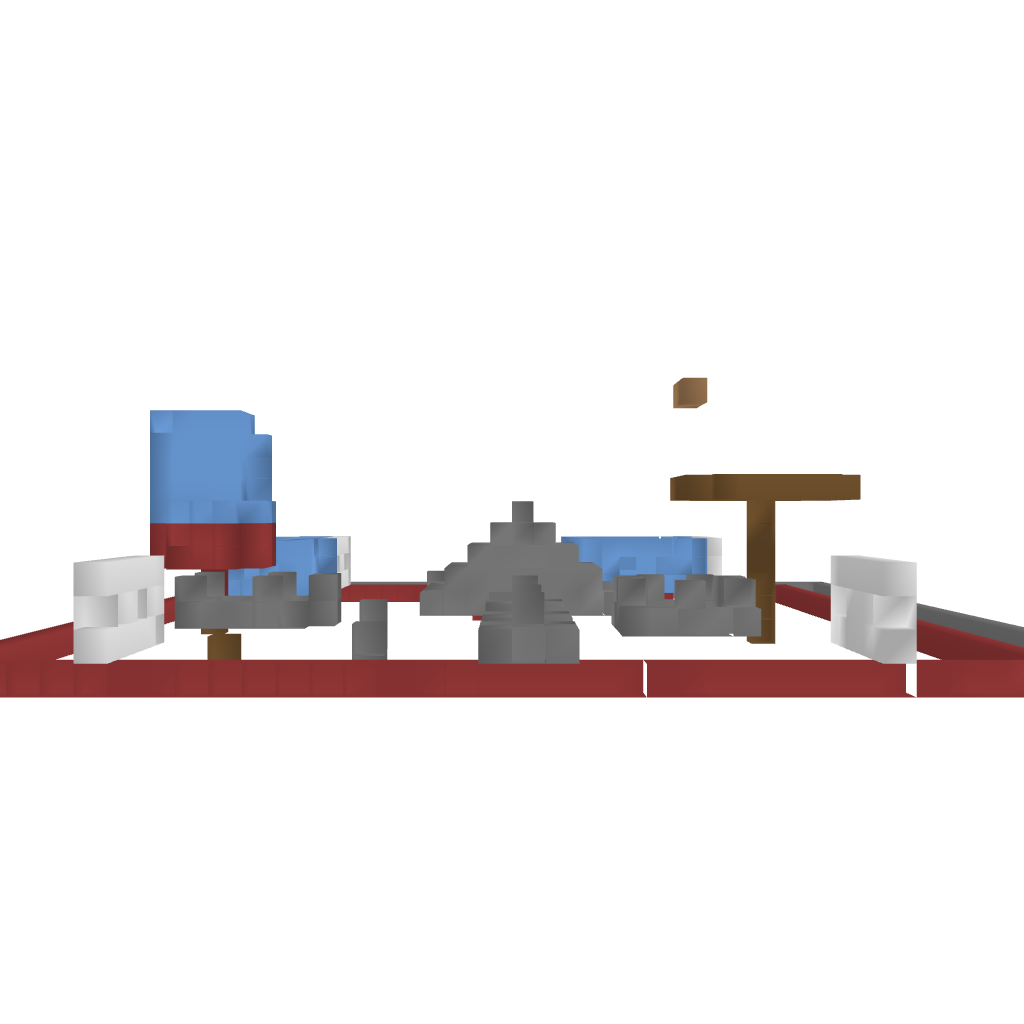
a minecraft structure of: GunFun bad low quality